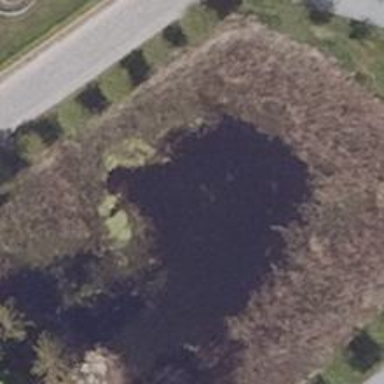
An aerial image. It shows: Pond surrounded by natural water.